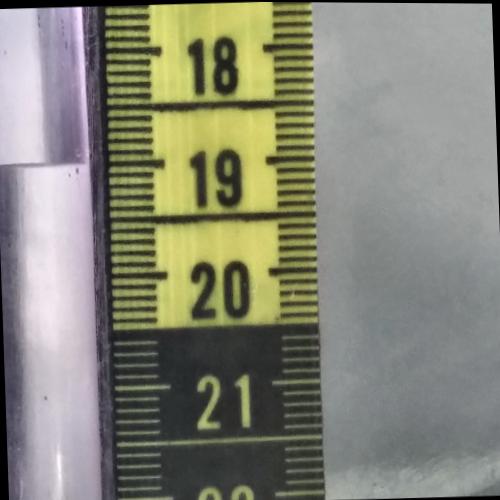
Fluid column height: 19.0 cm